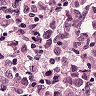
Metastatic tissue present: yes